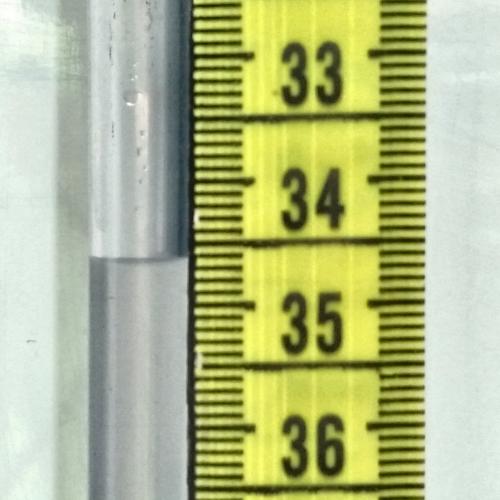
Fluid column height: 34.6 cm